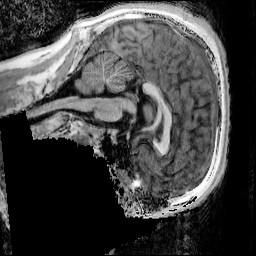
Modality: T1w
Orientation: sagittal
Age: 16
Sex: male
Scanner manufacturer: siemens
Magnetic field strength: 3 T
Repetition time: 4 s
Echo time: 0.00291 s